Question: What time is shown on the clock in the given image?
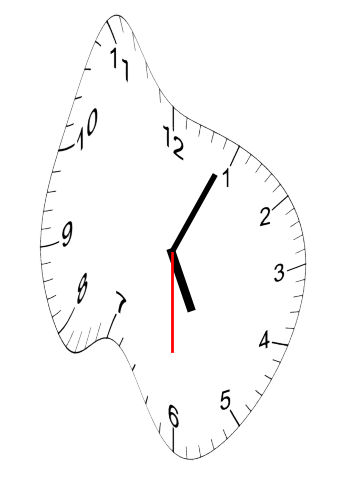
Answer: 05:04:30